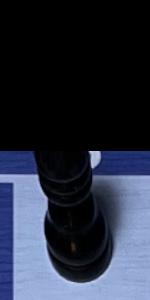
Label: Bishop_Black